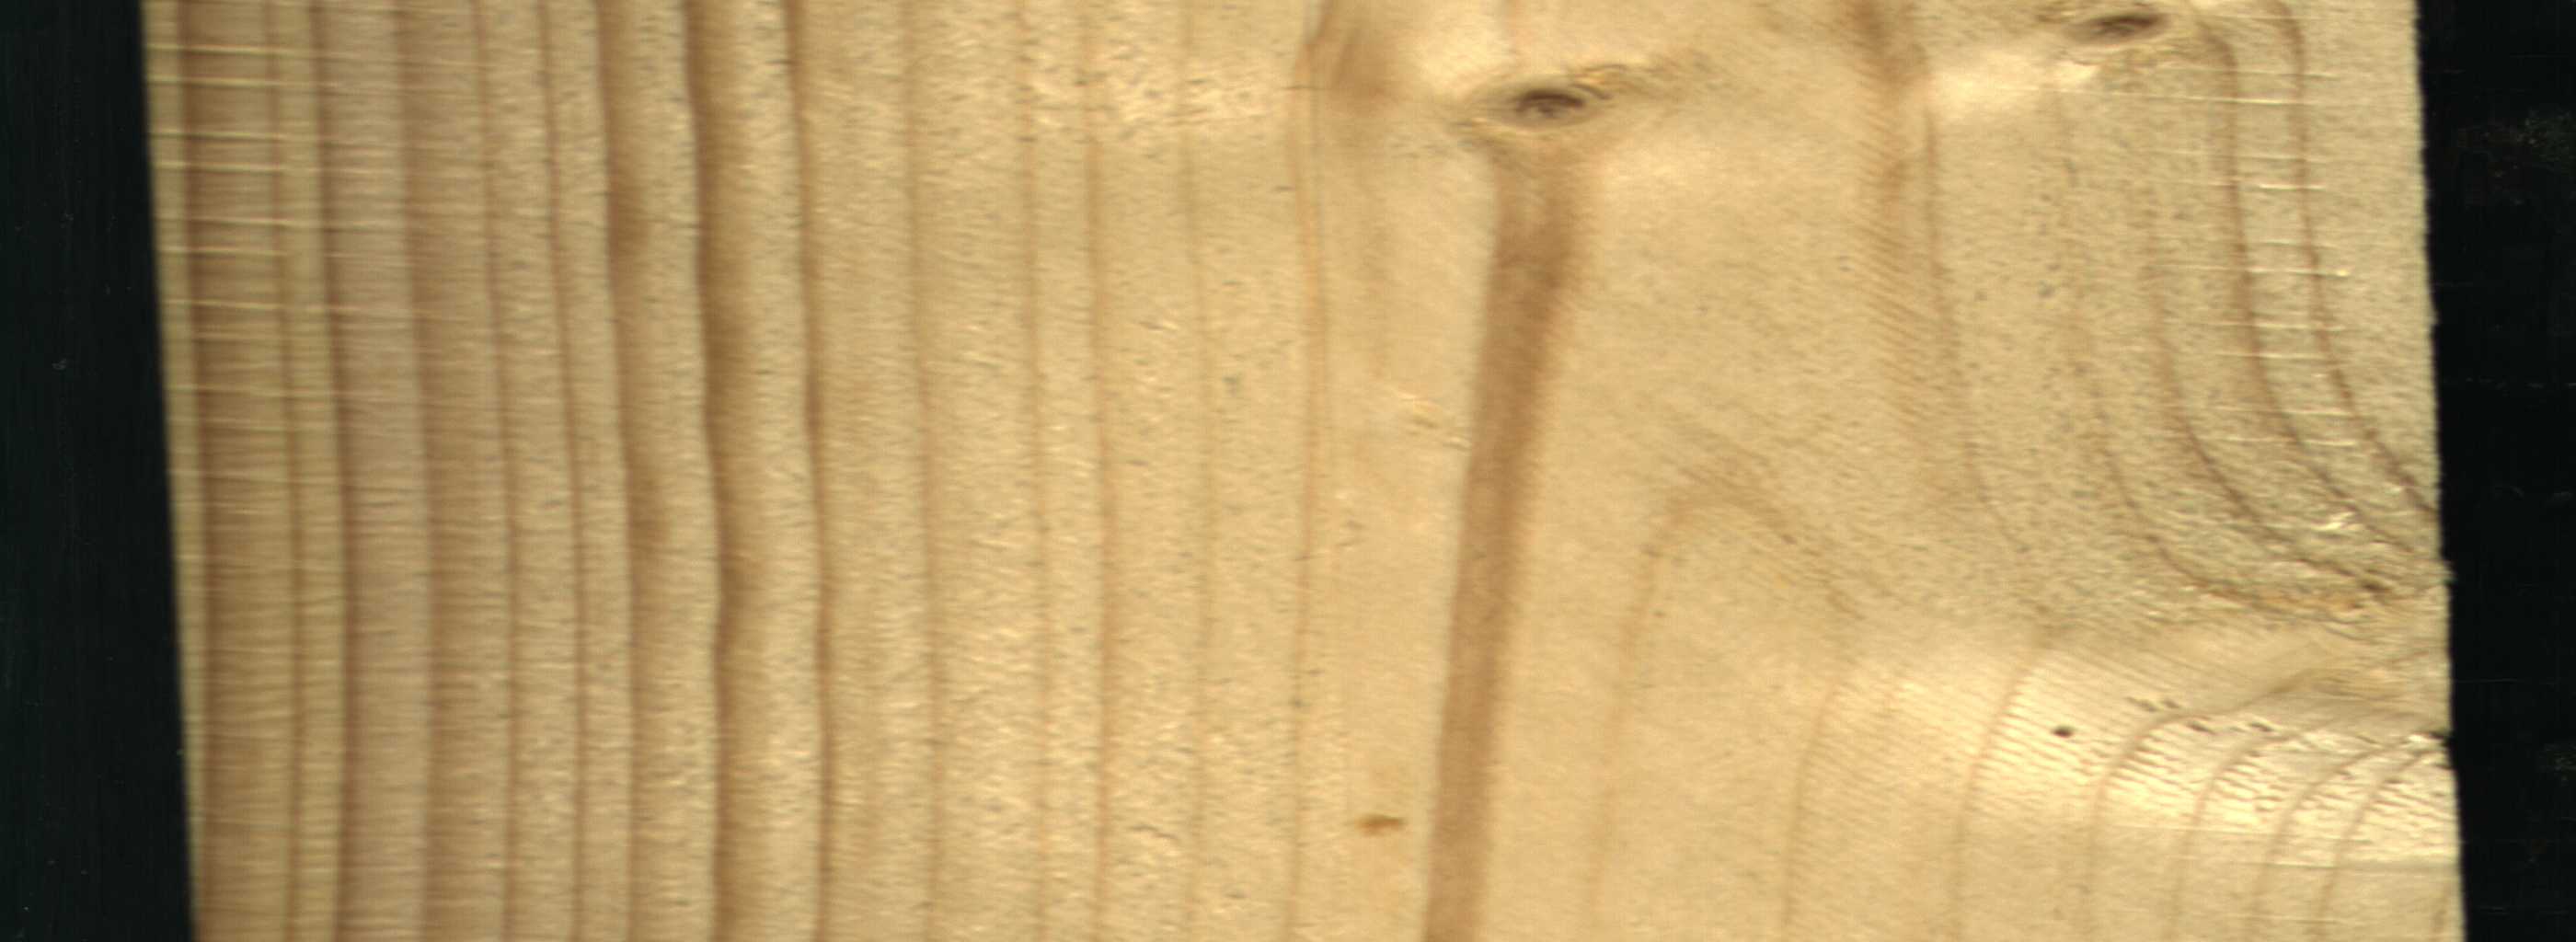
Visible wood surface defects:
Live_Knot
Live_Knot